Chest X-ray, PA view. Patient: 51 years old, sex F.
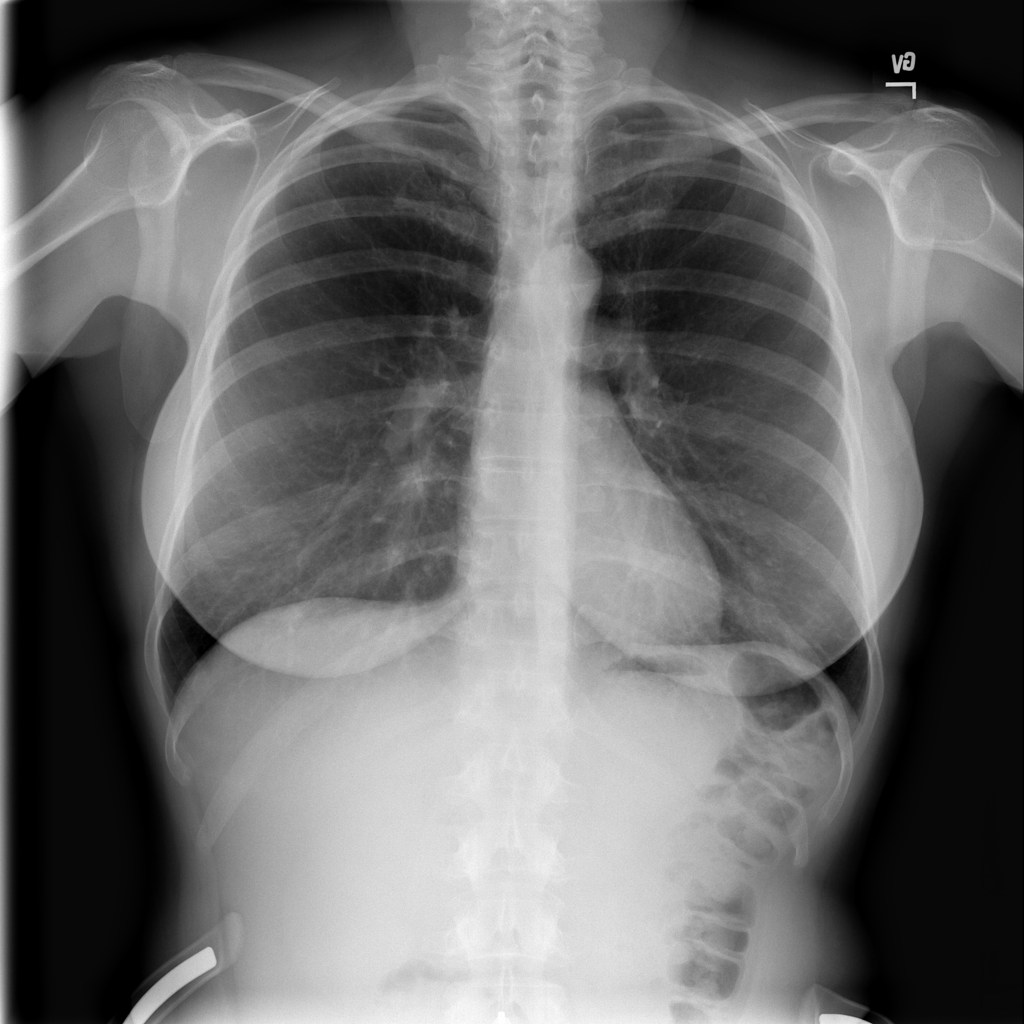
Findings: No Finding